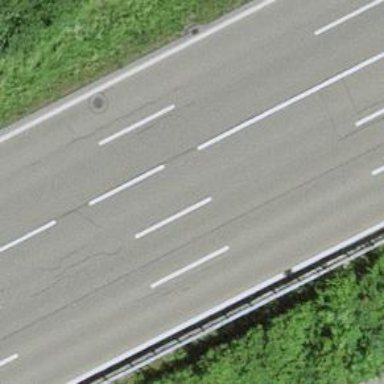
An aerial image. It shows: Motorway.